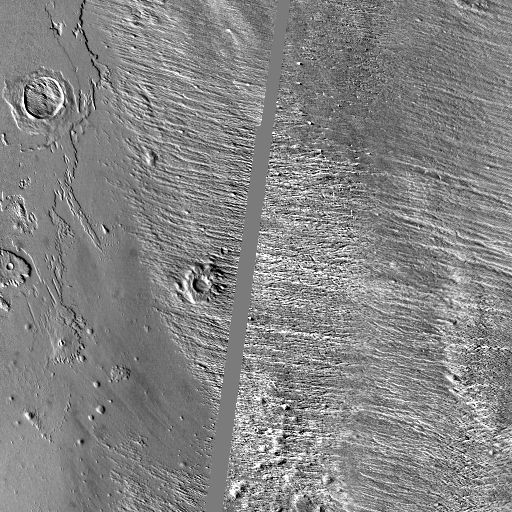
Crater classes present: Background, Other, Buried